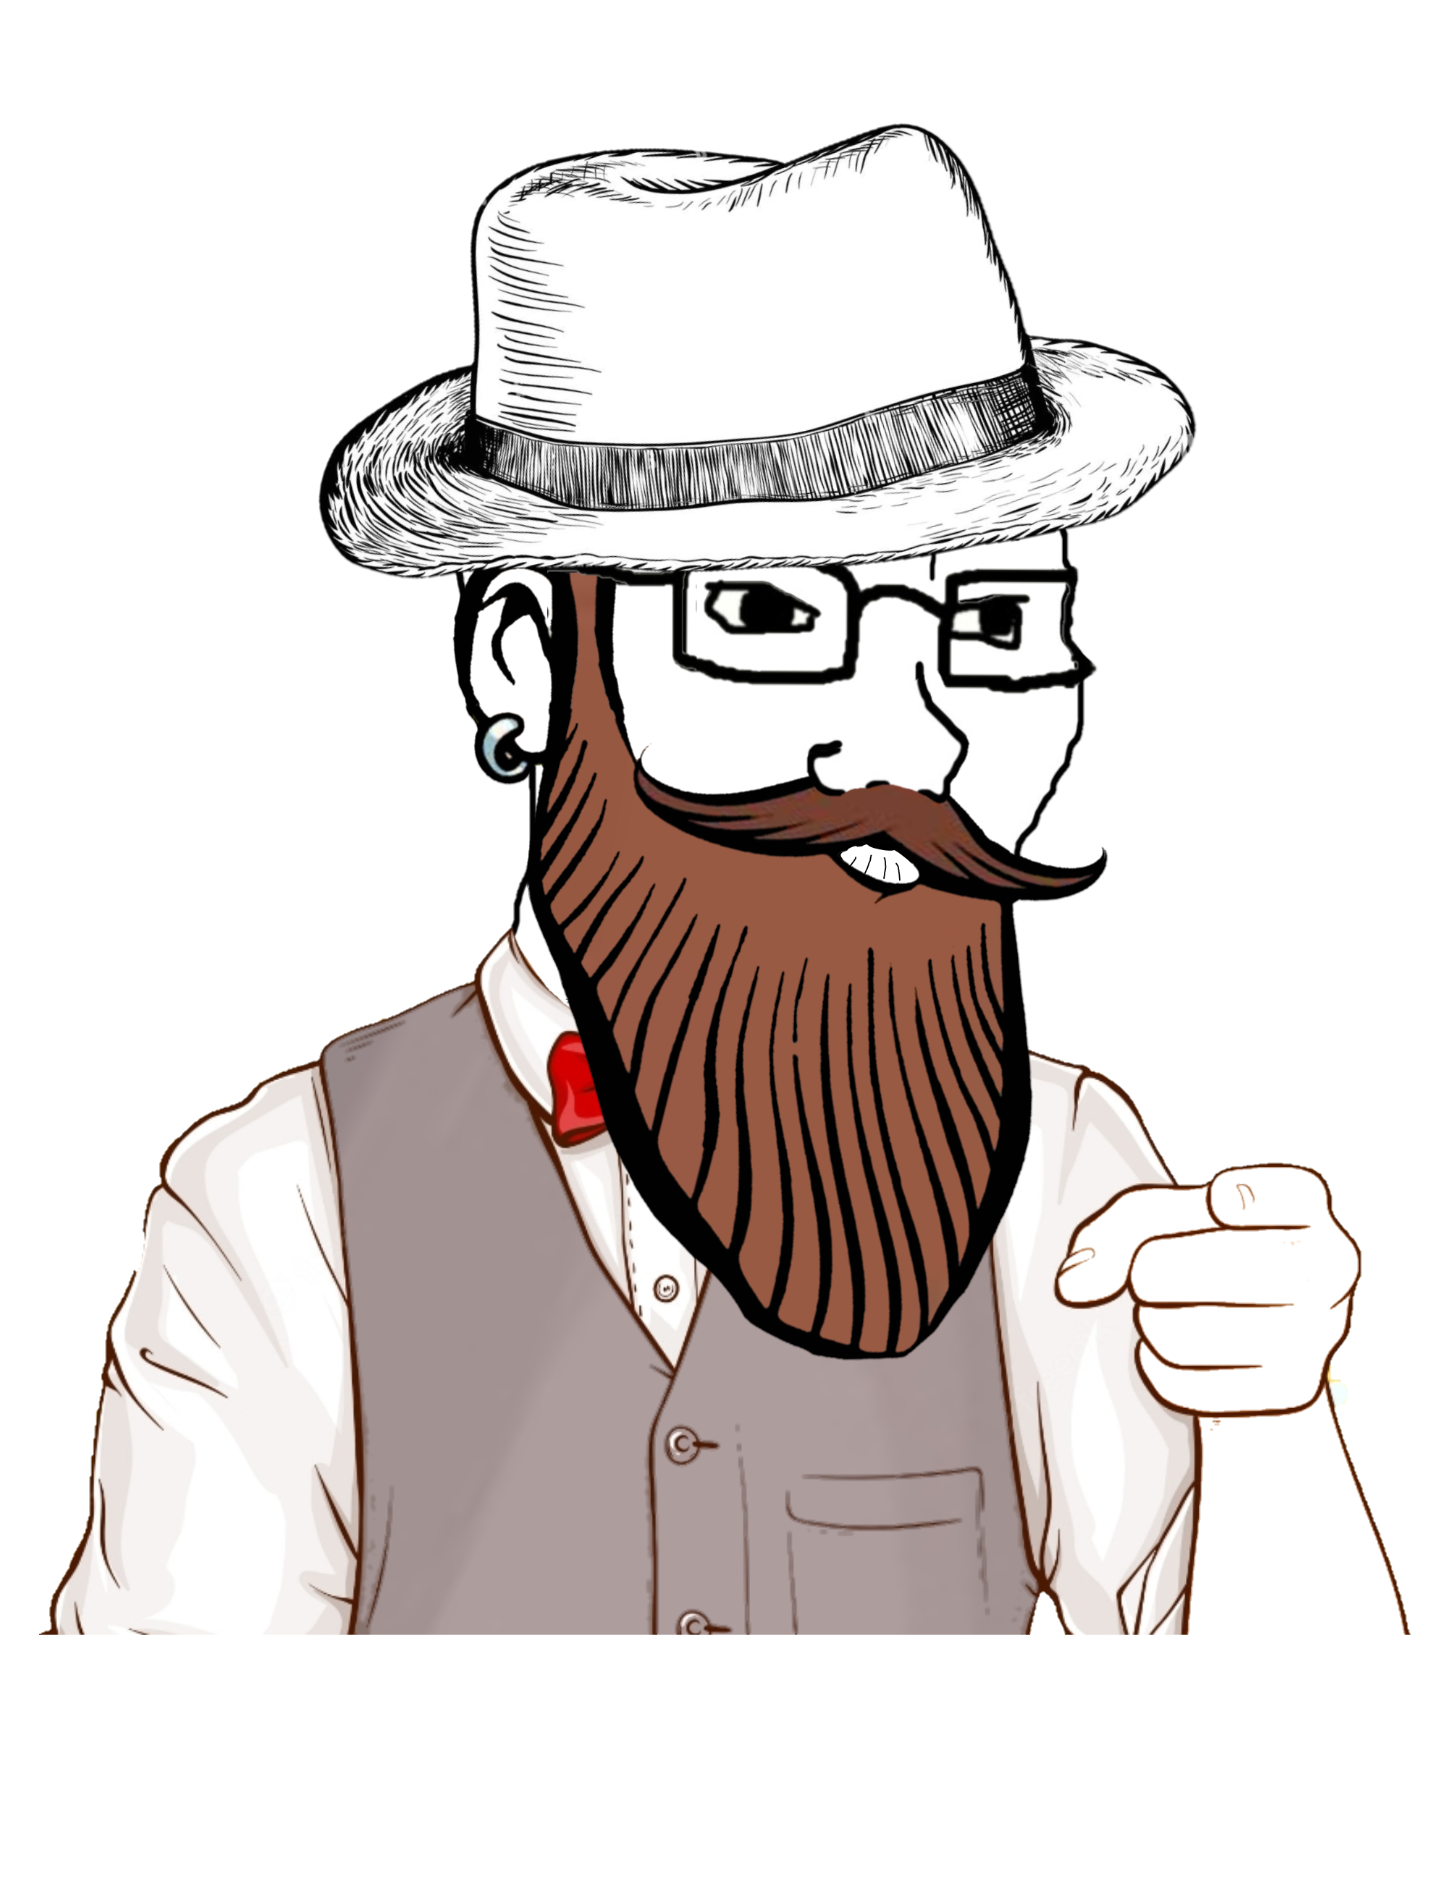
Label: 5_Soyjak